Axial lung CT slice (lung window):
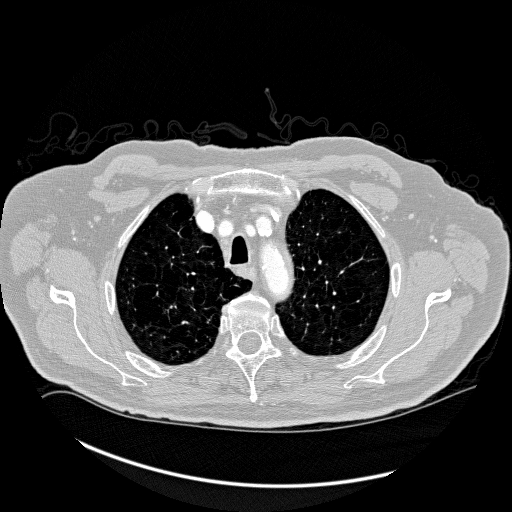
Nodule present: no